Question: This is how my interface should look like.

So can any one suggest this using form builder in Symfony2 ?
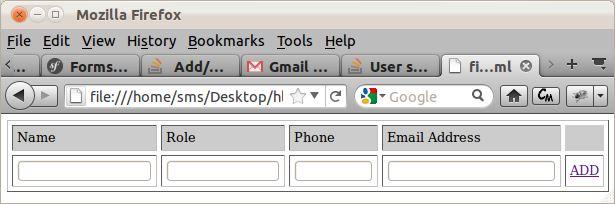
Answer: Start from the <URL>. That's all you need.